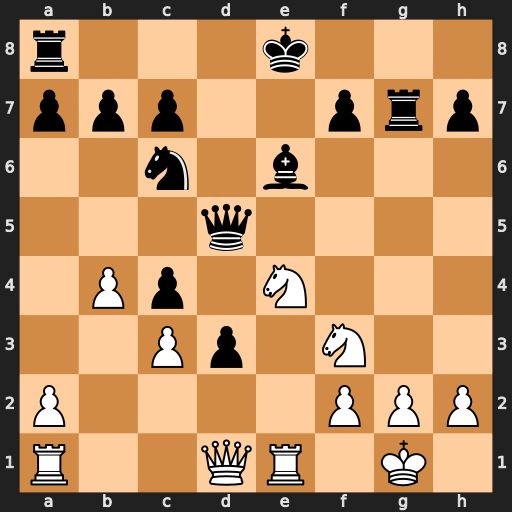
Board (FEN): r3k3/ppp2prp/2n1b3/3q4/1Pp1N3/2Pp1N2/P4PPP/R2QR1K1
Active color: w
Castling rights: q
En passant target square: -
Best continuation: Nf6+ Kf8 Nxd5